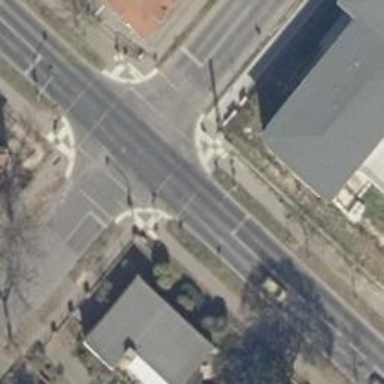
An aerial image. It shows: Footway crossing with traffic signals.